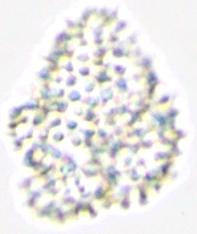
Label: Phaeocystis